Interaction volume radius: 5 \u00c5
Interaction volume height: 35 \u00c5
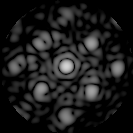
Disorder parameter: 0.321